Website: bh-photo
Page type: account-selection
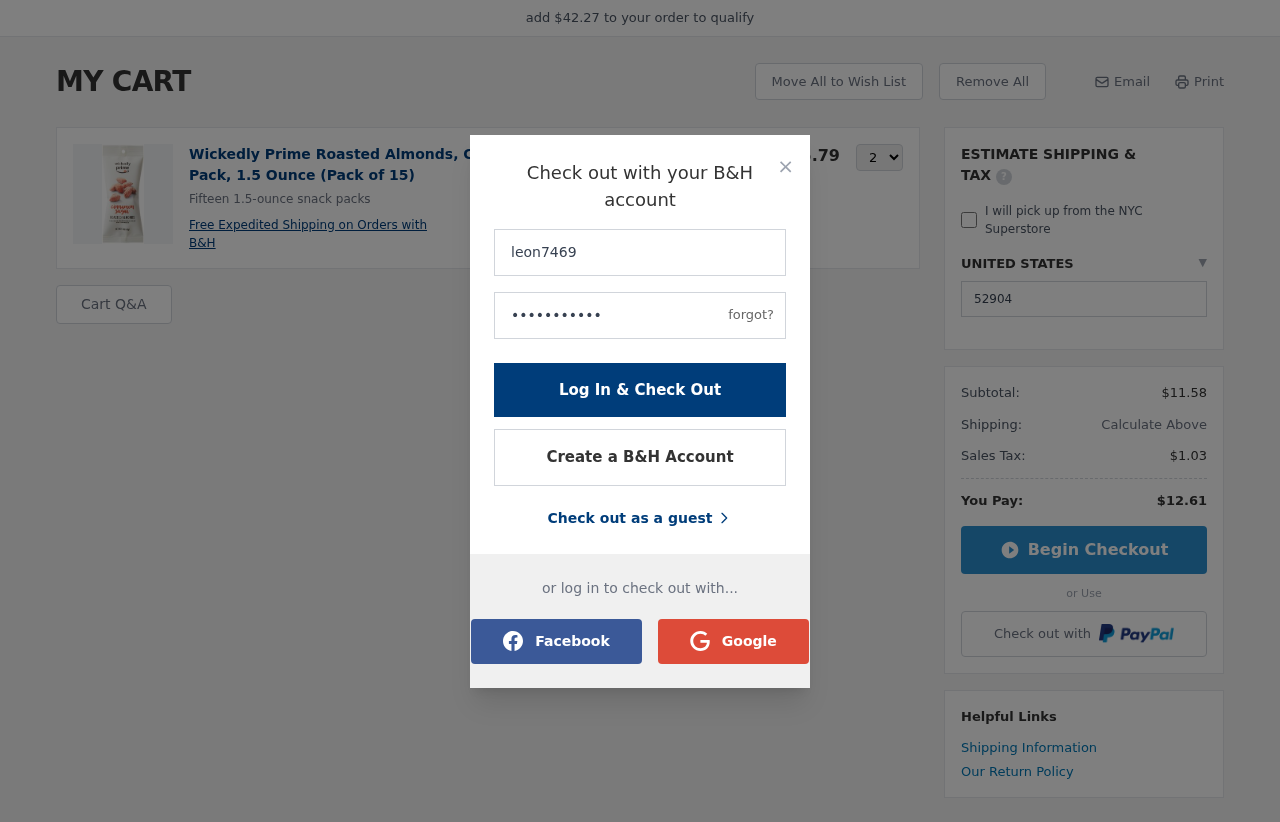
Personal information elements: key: PII_COUNTRY
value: UNITED STATES
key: PII_LOGIN_USERNAME
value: leon7469
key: PII_POSTCODE
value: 52904
Product elements: key: PRODUCT1_DESC
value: Fifteen 1.5-ounce snack packs
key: PRODUCT1_NAME
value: Wickedly Prime Roasted Almonds, Cinnamon-Sugar, Snack Pack, 1.5 Ounce (Pack of 15)
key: PRODUCT1_PRICE
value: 5.79
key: PRODUCT1_QUANTITY
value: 2
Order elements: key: ORDER_SUBTOTAL
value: $11.58
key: ORDER_TAX
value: $1.03
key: ORDER_TOTAL
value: $12.61
Other elements: key: AMOUNT_TO_QUALIFY
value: $42.27